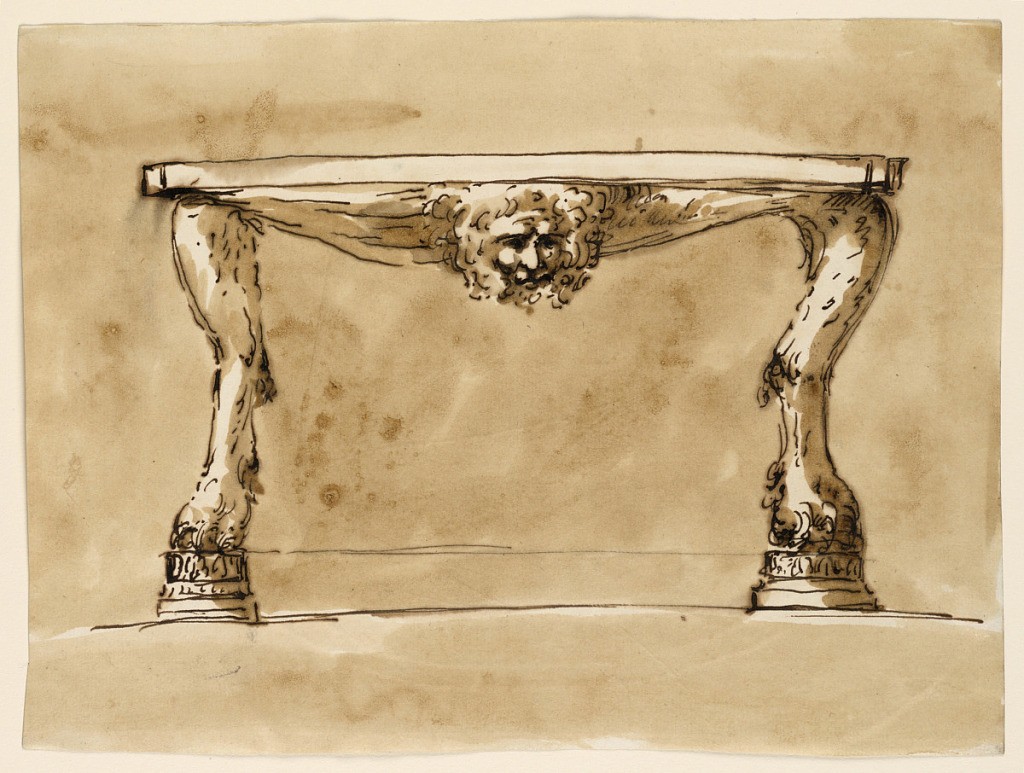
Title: Console table
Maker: Giuseppe Barberi, Italian, 1746–1809
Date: ca. 1785–1790
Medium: Pen and brown ink, brush and brown wash on off-white laid paper, lined
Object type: Drawing
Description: The legs are lion legs st anding upon circular bases. The frame is formed of what seems to be a skin connecting the legs, with a head, presumably of Heracles, in the center. Plain top. Usual background.